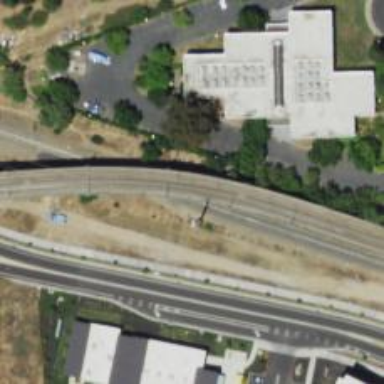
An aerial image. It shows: Light rail bridge with electrified contact line.